Question: Is there a way to change the background color of the drop down for AutoComplPop(A plug-in for vim)?
Right now this is what my setup looks like:

I would like to change the pink background to something a little more easy on the eyes. Any suggestions?
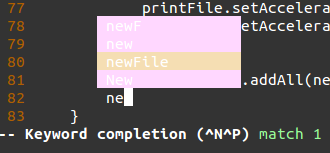
Answer: '''
" vanilla Vim
hi Pmenu ctermbg=color
" Vim with GUI support
hi Pmenu guibg=color
'''
Pmenu is the popup menu.